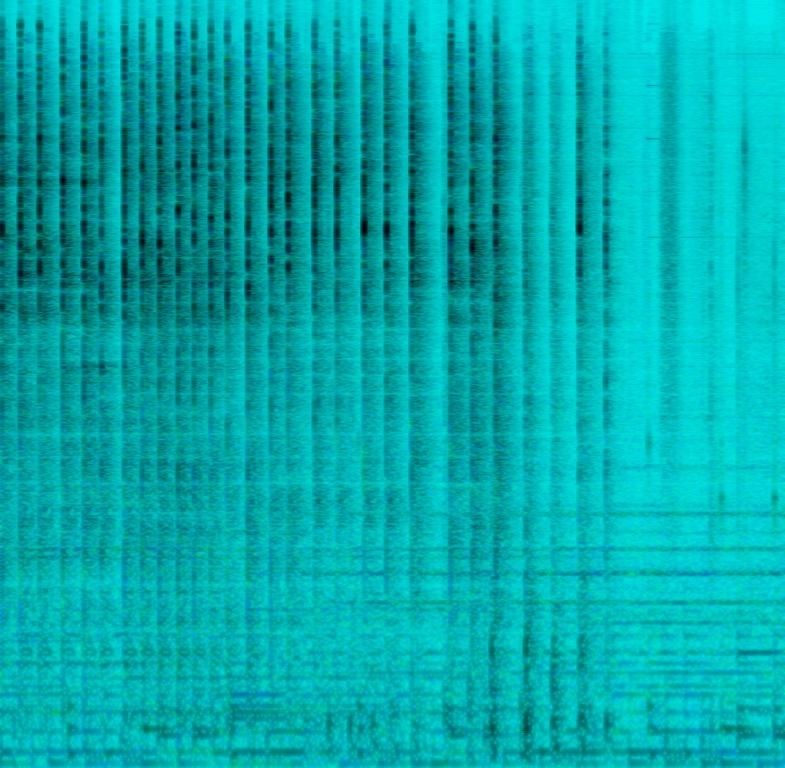
The song is instrumental. The tempo is medium with keyboard accompaniment, string pad harmony, steady drumming and a strong bass line. The song is spirited and easy listening and serves as a background to a glass sculpture making video. There is hammering and glass cracking noises with ambient room sounds. The overall sound quality is poor.